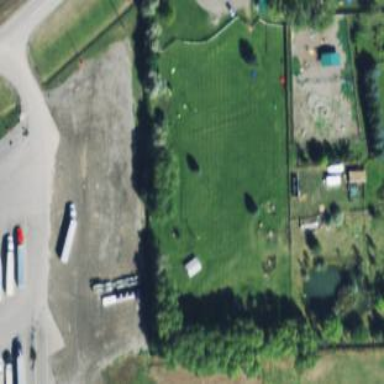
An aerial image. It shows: Dog park for leisure land.